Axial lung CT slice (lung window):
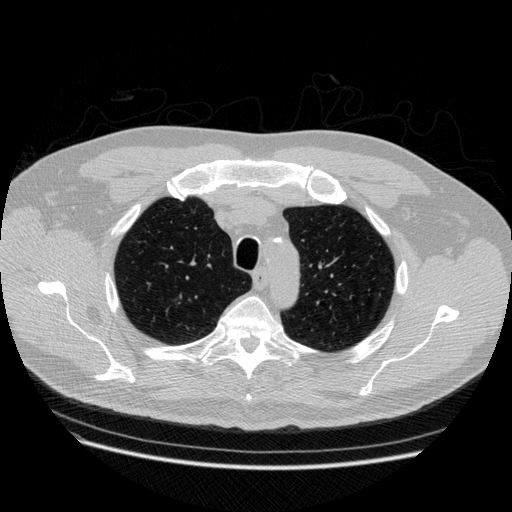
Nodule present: no